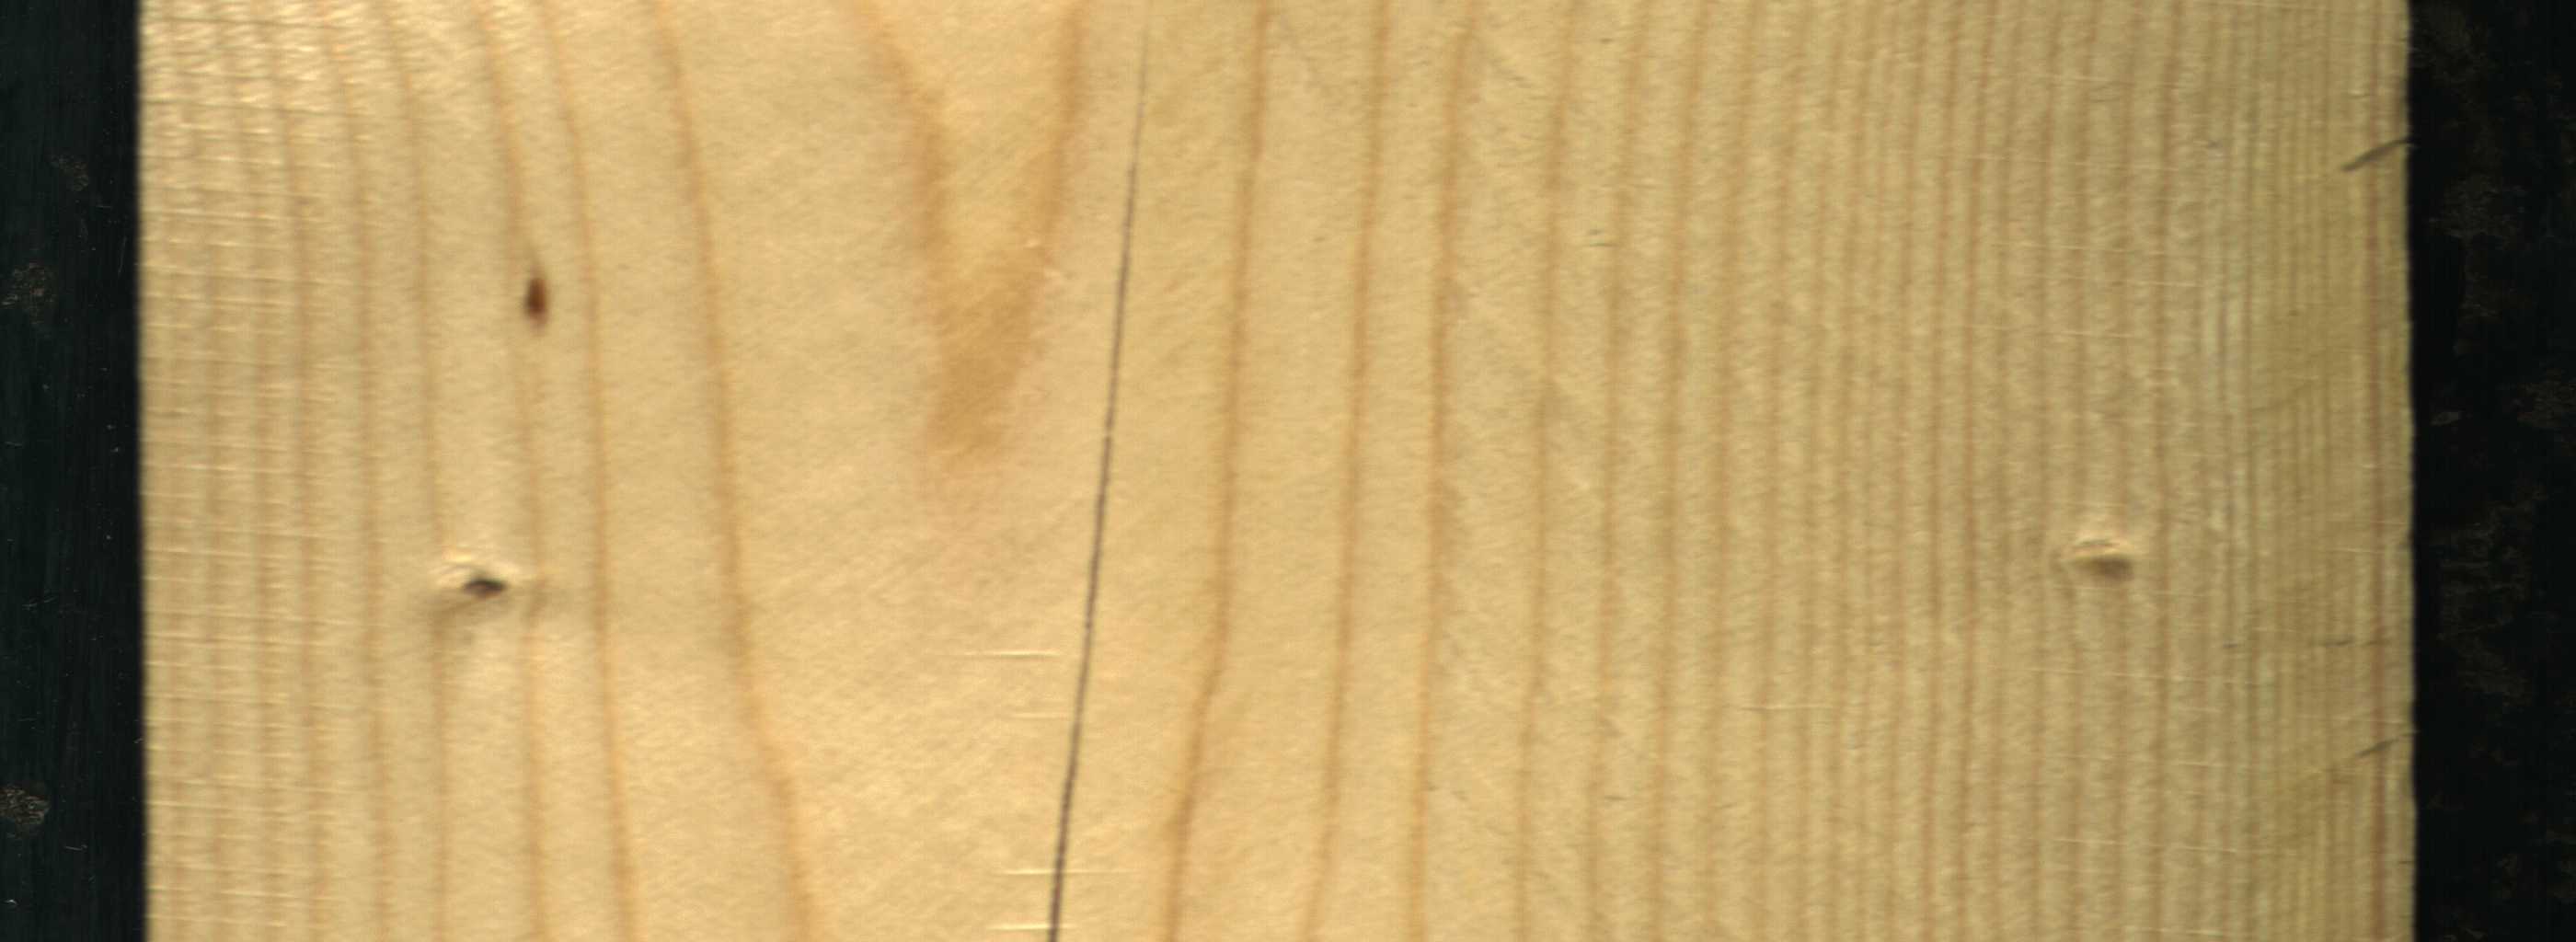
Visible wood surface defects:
resin
Crack
Live_Knot